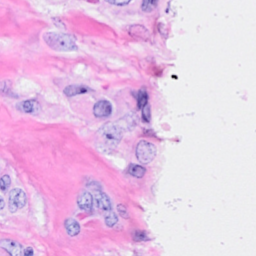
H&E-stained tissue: Breast